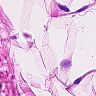
Metastatic tissue present: no